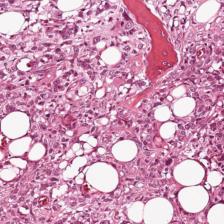
Label: Viable